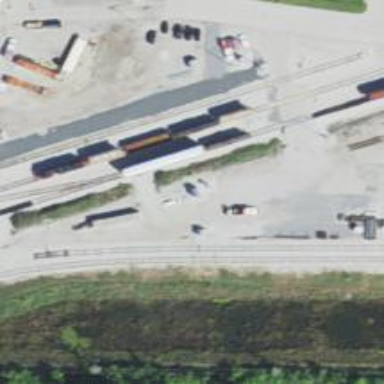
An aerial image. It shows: Railway yard.